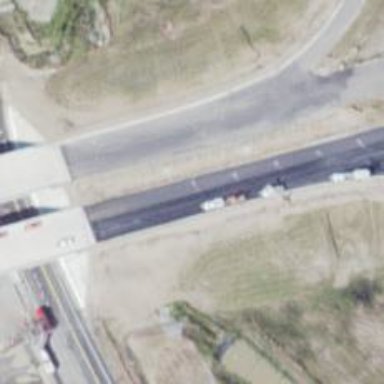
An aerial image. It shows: Asphalt motorway.